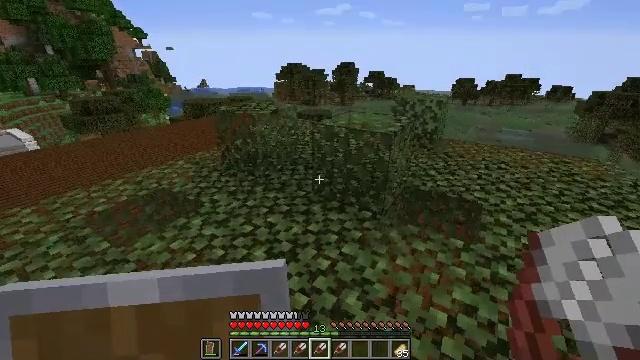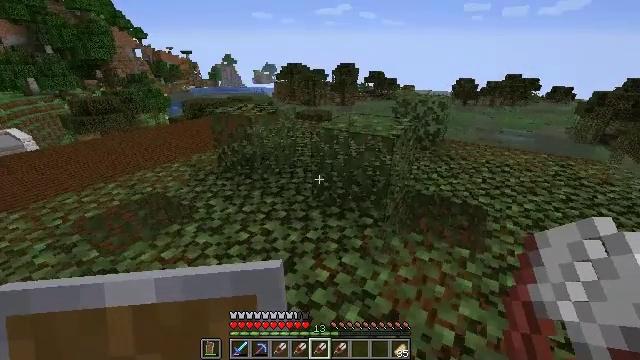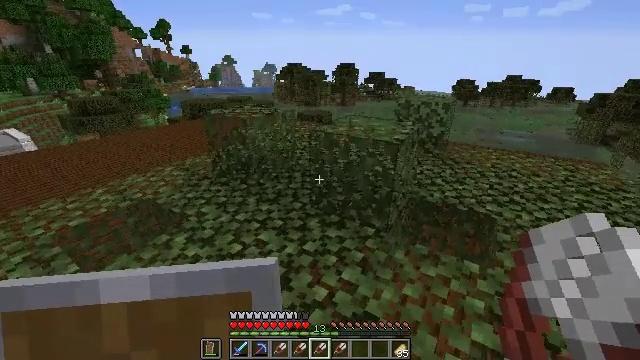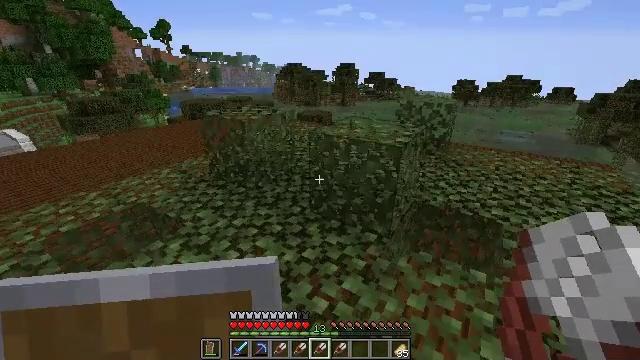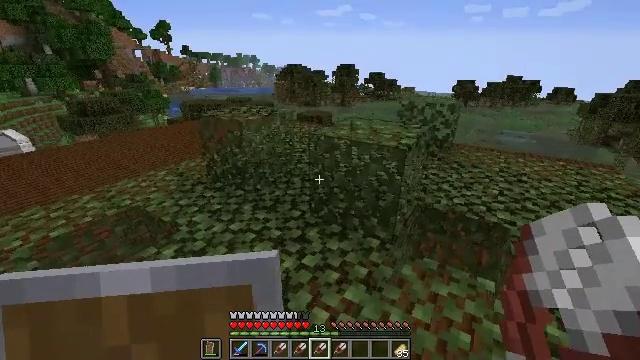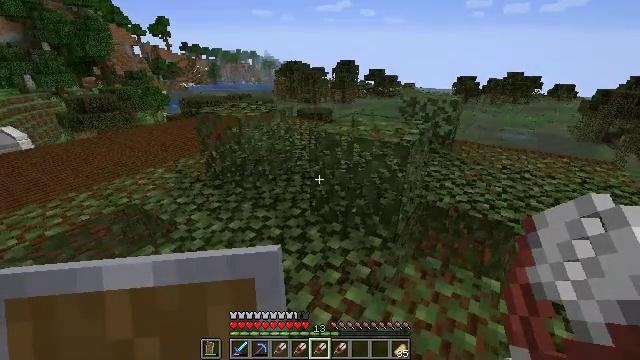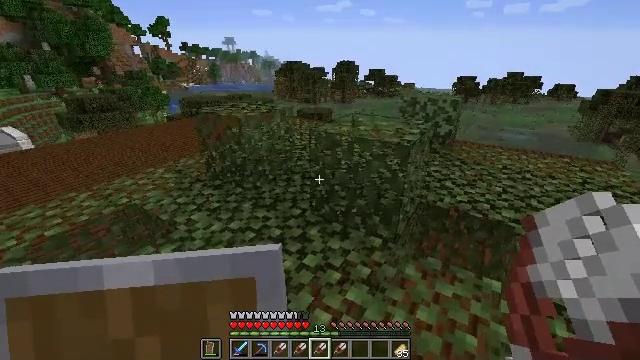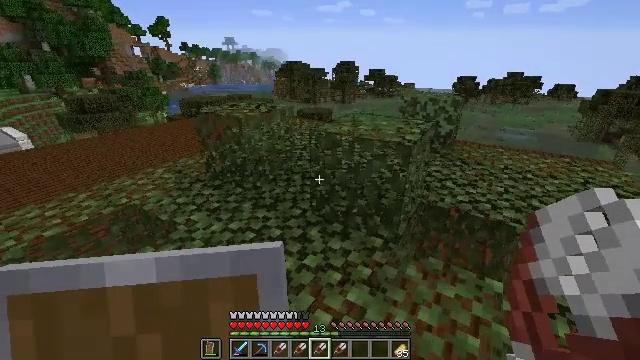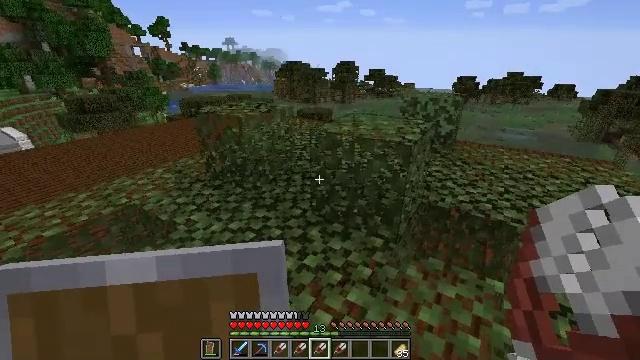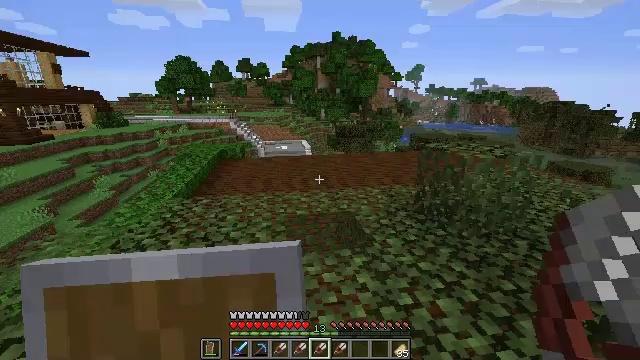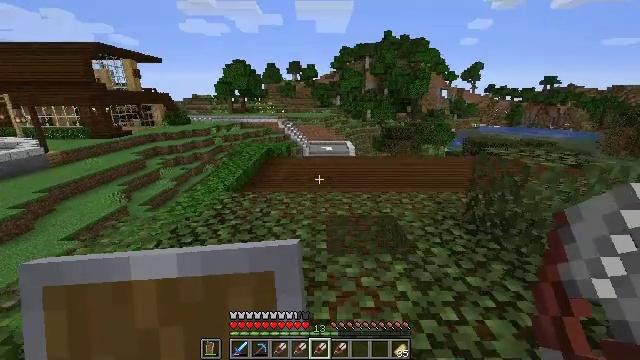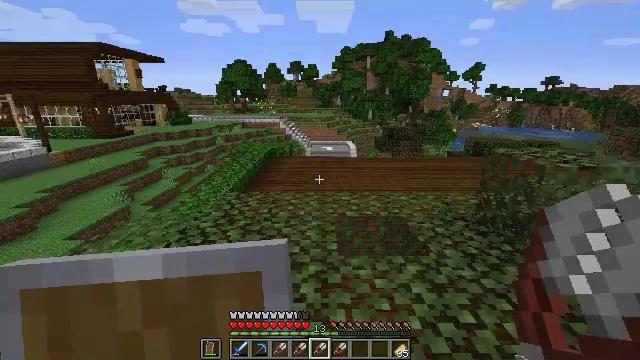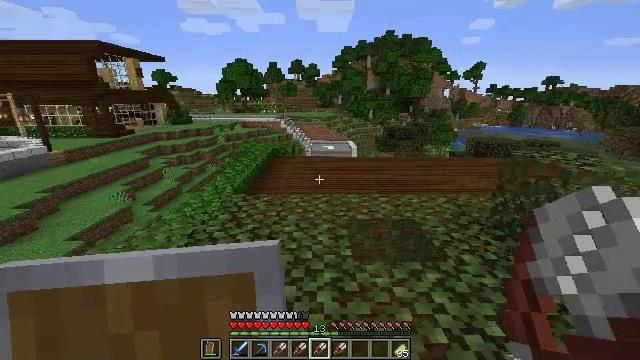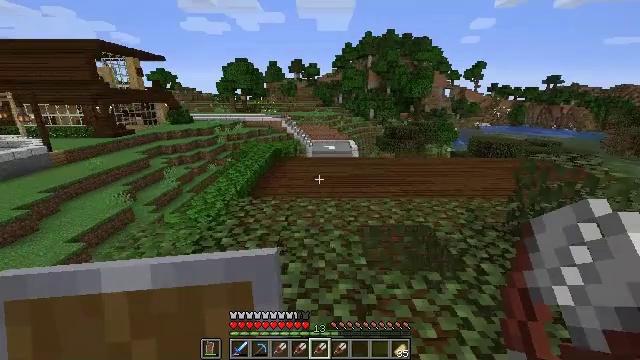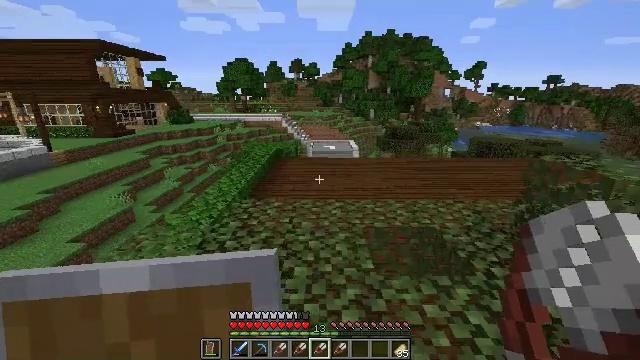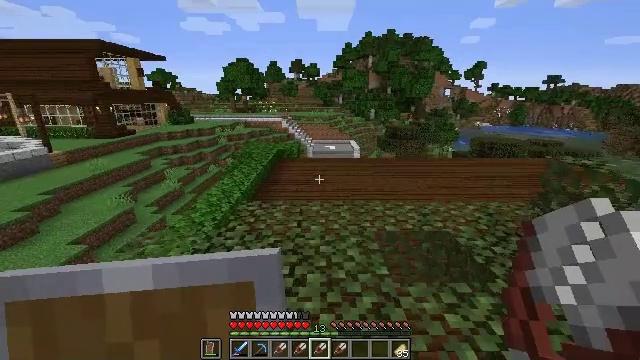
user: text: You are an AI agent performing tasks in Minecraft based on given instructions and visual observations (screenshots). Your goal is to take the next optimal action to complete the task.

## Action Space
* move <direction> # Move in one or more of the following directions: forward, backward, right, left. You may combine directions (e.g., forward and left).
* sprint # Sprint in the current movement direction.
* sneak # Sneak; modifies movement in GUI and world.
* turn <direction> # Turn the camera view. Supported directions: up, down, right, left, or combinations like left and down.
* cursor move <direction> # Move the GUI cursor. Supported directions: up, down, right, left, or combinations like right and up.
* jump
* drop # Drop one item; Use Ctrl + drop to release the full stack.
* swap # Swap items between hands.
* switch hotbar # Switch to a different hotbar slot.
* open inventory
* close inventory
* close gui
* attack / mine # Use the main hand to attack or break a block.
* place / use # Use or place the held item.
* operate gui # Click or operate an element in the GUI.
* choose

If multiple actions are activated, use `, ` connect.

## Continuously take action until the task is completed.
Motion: motion action
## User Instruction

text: Collect birch leaves from the tree.
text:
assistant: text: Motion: move forward
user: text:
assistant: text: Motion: move forward
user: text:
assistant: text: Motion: no_op
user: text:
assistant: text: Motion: no_op
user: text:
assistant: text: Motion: no_op
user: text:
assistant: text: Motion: no_op
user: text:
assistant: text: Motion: no_op
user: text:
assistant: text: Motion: no_op
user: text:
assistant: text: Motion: turn left and up
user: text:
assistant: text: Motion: move left, turn left
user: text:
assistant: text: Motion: move forward and move left
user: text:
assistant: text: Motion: move forward and move left
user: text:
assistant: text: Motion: move forward and move left
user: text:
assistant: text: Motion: no_op
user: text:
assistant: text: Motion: no_op
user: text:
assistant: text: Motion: move forward
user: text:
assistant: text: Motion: no_op
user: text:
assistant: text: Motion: no_op
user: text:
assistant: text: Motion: no_op
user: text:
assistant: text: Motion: turn right and down
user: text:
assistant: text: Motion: move forward, turn right and down
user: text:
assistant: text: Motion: move forward
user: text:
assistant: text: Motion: no_op
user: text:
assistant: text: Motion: no_op
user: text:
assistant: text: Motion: no_op
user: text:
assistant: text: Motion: no_op
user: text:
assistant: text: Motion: no_op
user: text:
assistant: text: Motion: no_op
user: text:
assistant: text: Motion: no_op
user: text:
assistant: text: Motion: no_op